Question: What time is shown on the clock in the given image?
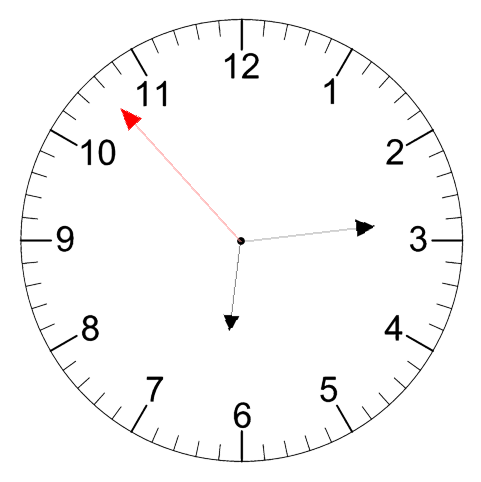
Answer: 06:13:53